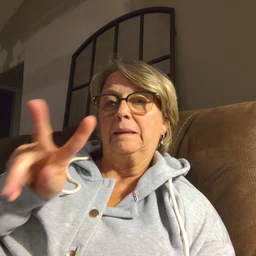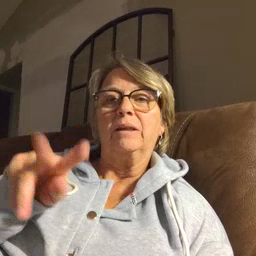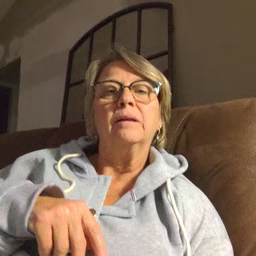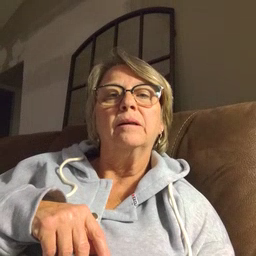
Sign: TV